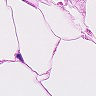
Metastatic tissue present: no